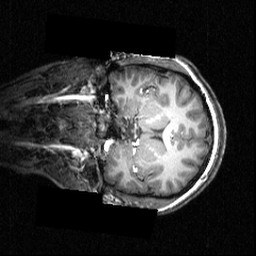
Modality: T1w
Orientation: coronal
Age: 18
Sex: female
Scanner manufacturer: siemens
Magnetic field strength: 3.951 T
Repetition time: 1.5 s
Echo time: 0.00335 s